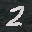
Label: 2